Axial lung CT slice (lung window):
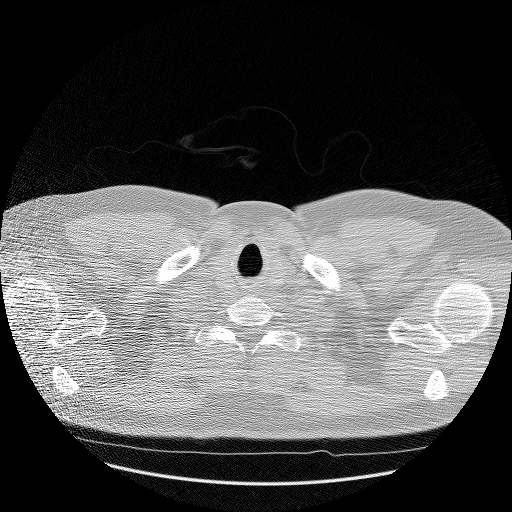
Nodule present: no